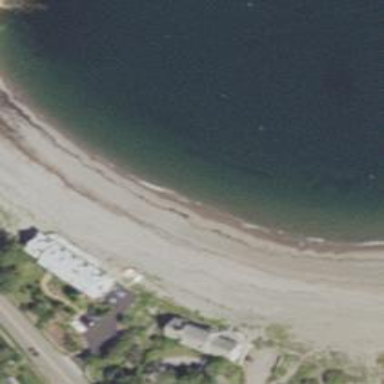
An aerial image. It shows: Beautiful beach with natural surroundings.